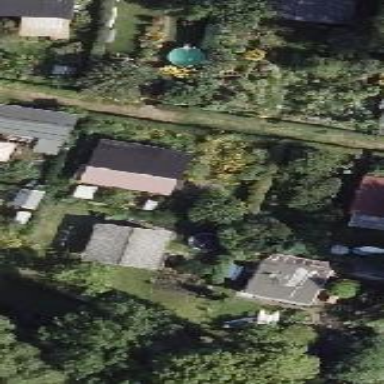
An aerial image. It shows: Fence surrounding allotment plots.